Field crop: maize
Growth stage: 1
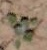
Species: chenopodium